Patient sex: F
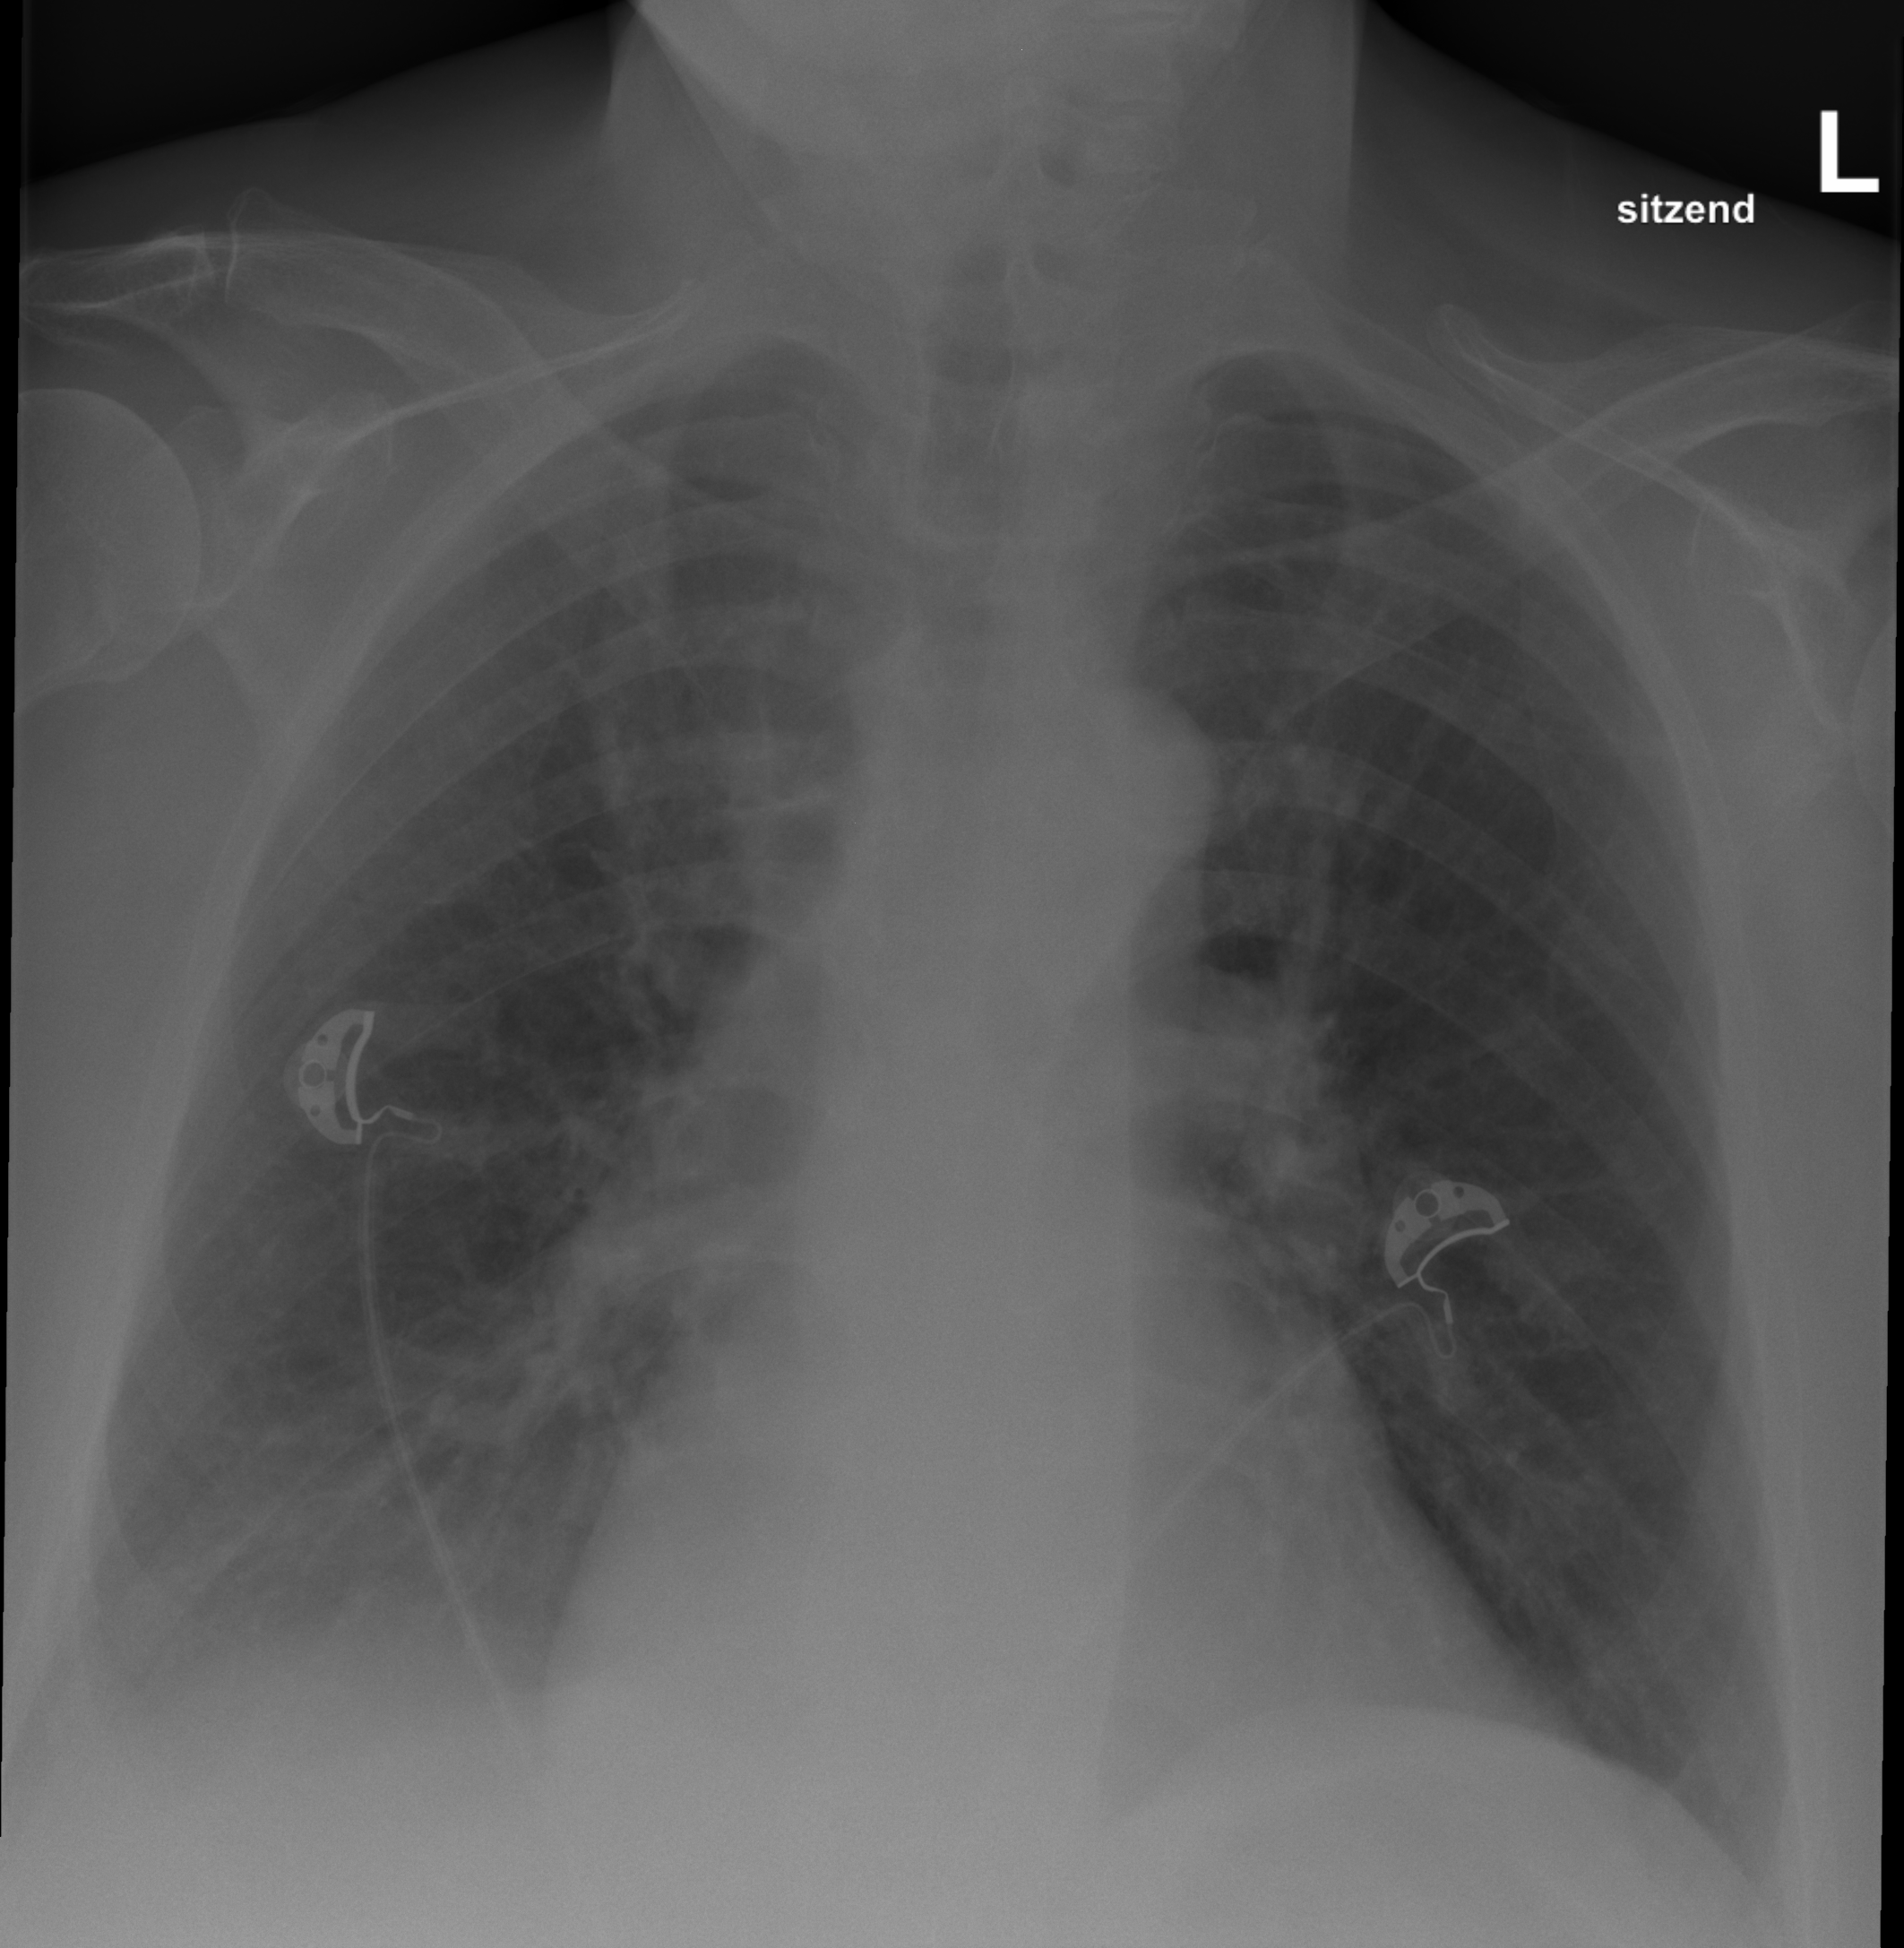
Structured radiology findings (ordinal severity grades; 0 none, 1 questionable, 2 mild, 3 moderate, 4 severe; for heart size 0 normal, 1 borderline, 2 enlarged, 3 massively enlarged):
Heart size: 2
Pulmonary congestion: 0
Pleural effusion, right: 2
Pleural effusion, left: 0
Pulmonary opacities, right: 0
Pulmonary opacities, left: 0
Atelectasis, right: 2
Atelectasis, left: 0